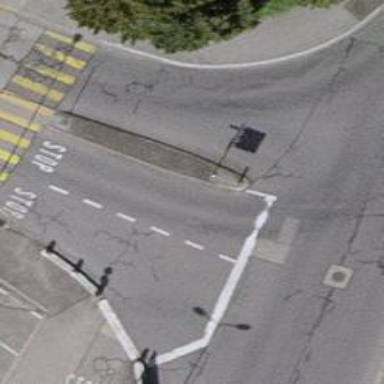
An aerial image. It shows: Unclassified asphalt road with asphalt sidewalk on the right side.